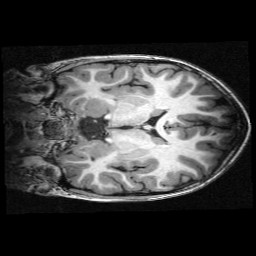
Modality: T1w
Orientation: coronal
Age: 9
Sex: male
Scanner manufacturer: siemens
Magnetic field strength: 3 T
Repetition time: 2.3 s
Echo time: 0.00336 s